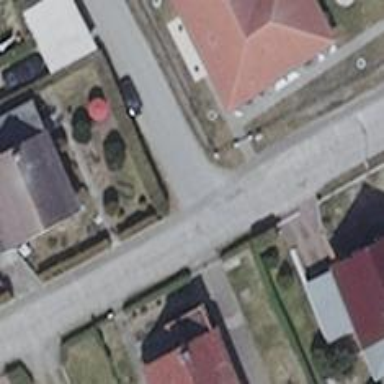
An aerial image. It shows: Residential road paved with concrete.